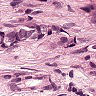
Metastatic tissue present: yes